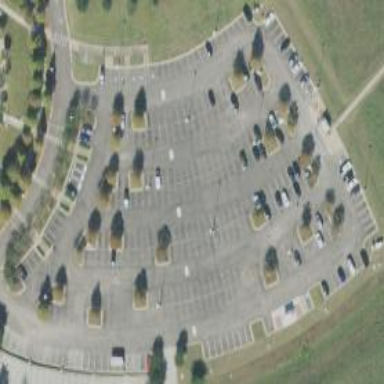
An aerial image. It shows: The paved parking lot at the Albert & Mamie George Building.